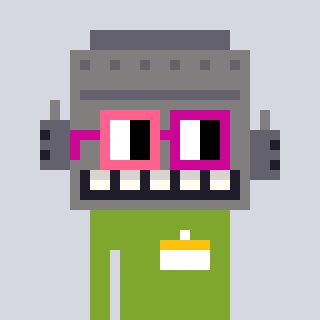
a pixel art character with square pink and red glasses, a robot-shaped head and a slimegreen-colored body on a cool background